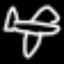
Label: airplane